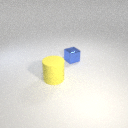
large yellow rubber cylinder in front of small blue metal cube